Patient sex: F
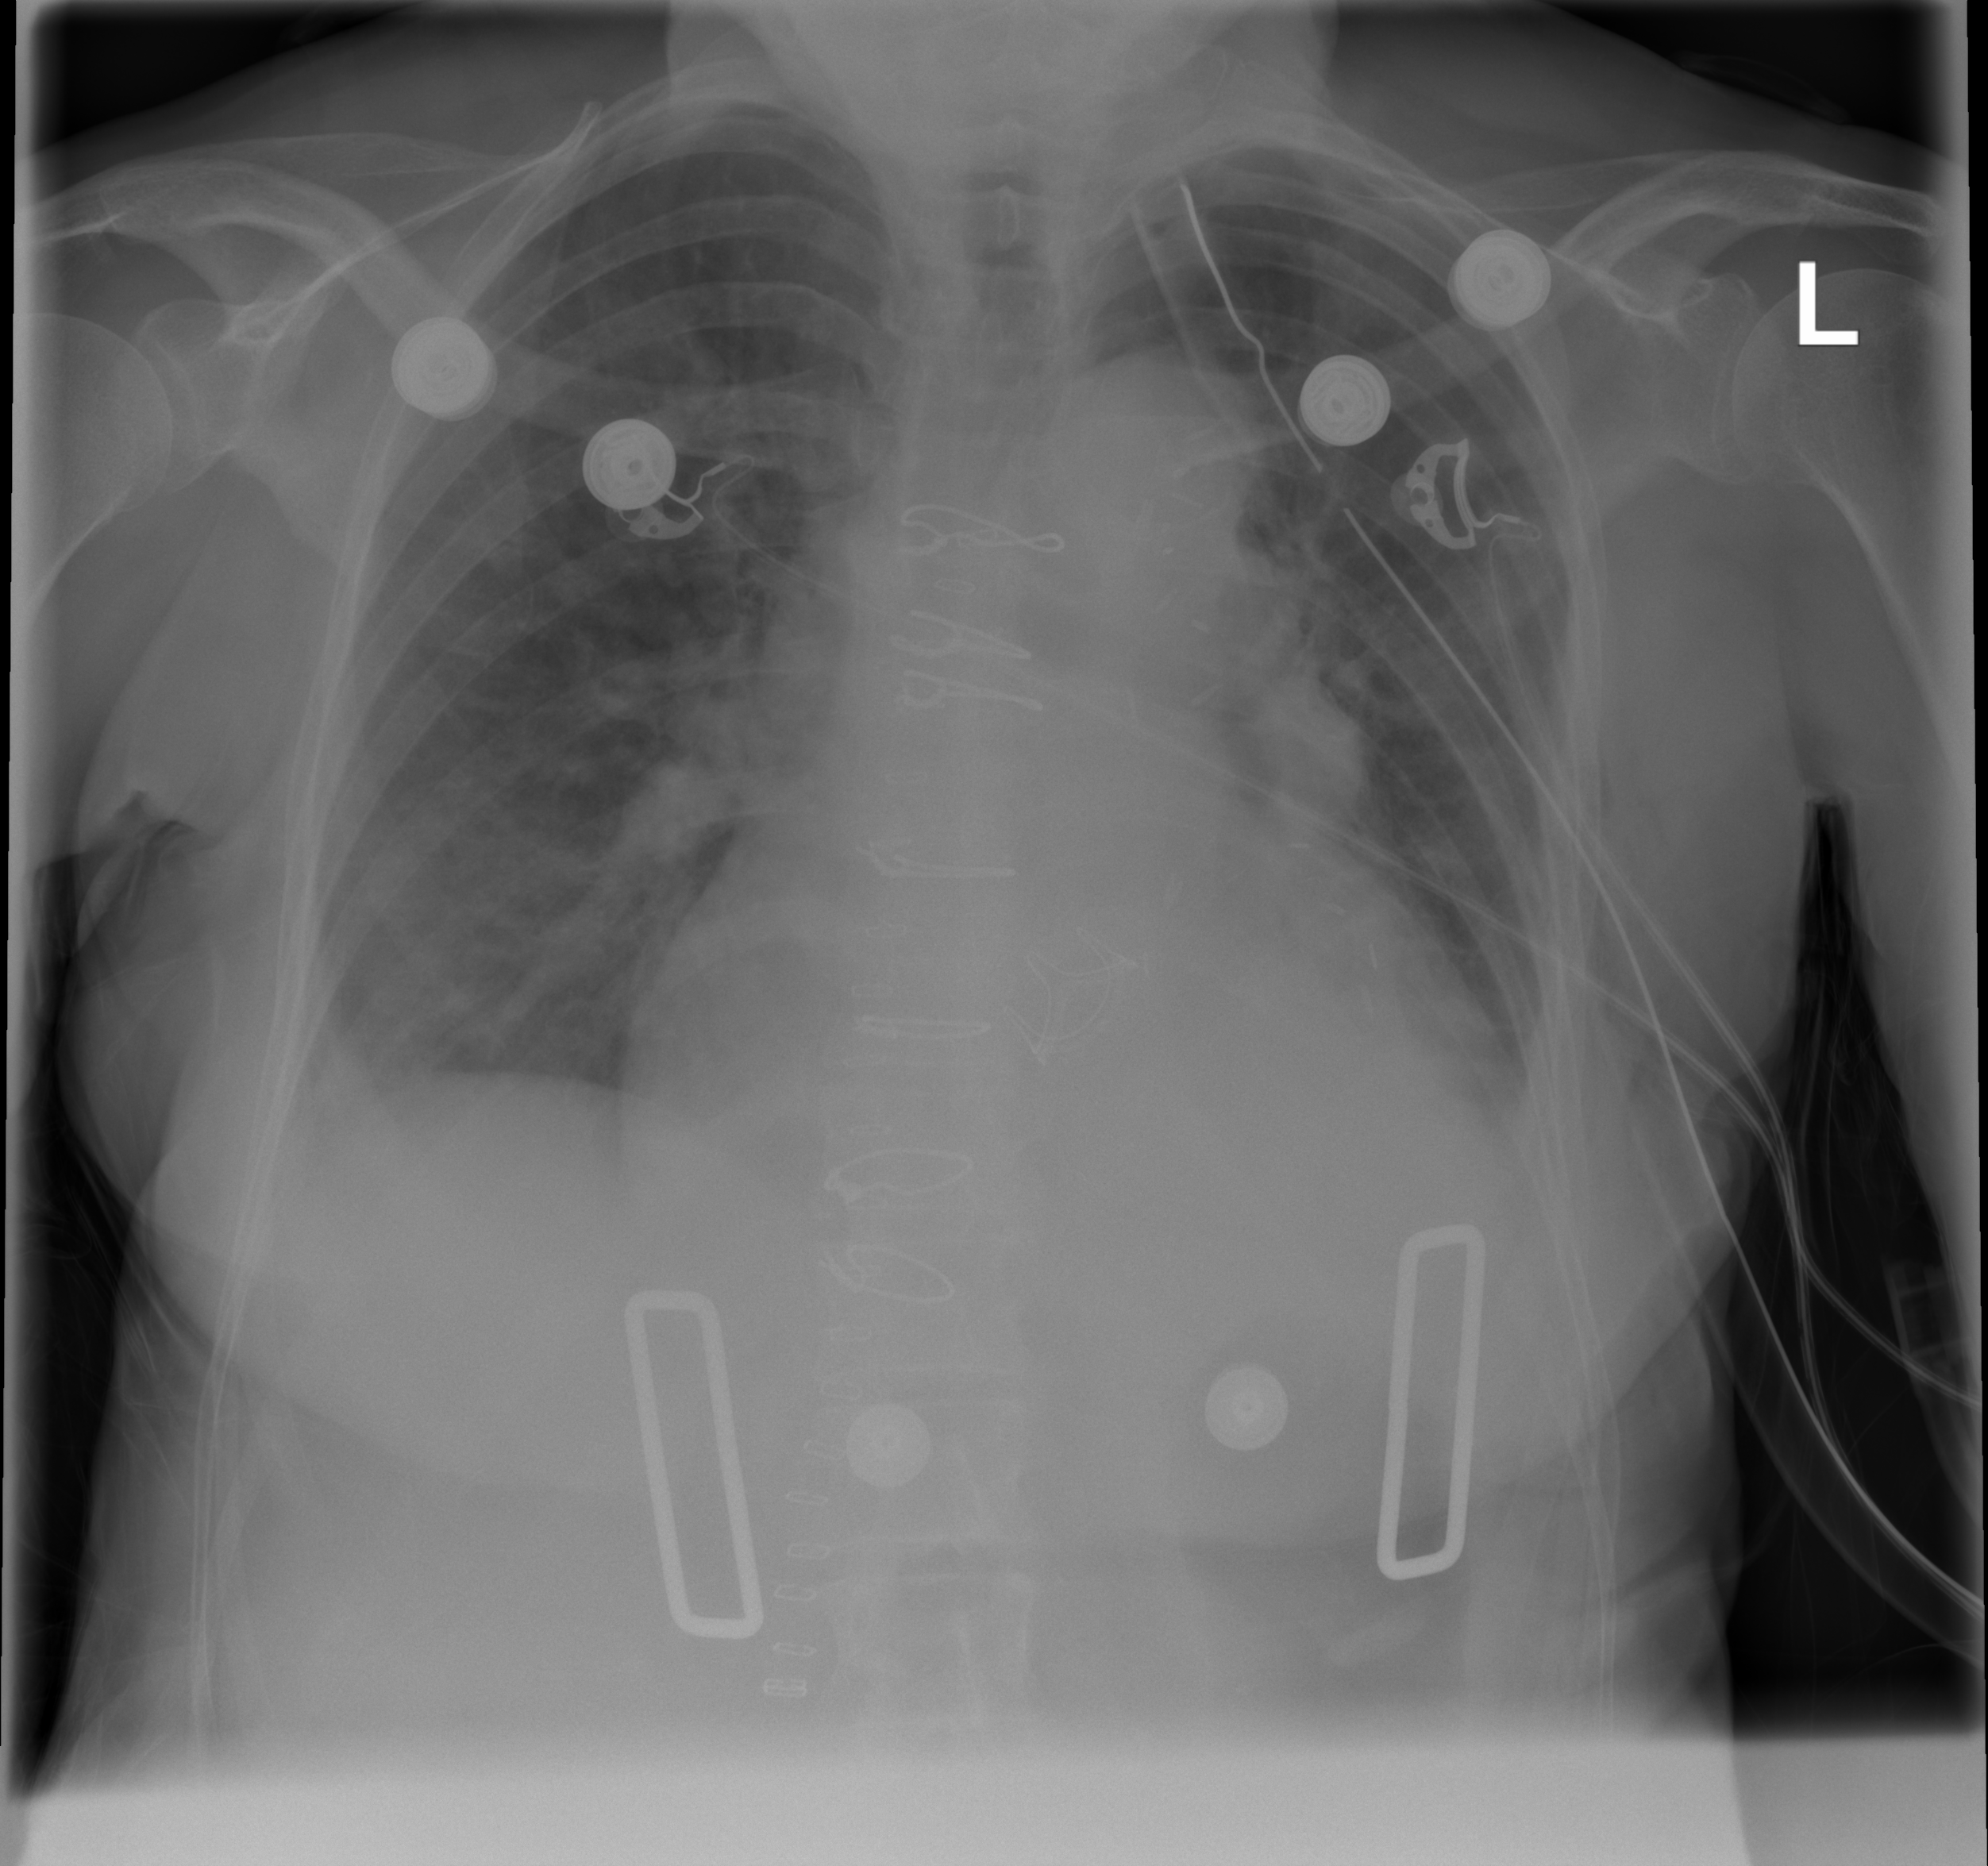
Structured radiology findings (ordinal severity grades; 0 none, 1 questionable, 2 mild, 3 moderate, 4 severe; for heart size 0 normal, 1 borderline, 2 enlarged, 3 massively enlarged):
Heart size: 2
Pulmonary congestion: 2
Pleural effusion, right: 2
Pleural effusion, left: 2
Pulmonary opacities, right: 2
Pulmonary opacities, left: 1
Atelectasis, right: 2
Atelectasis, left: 2